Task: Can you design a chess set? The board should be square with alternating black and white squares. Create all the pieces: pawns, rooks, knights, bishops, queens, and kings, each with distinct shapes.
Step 1867:
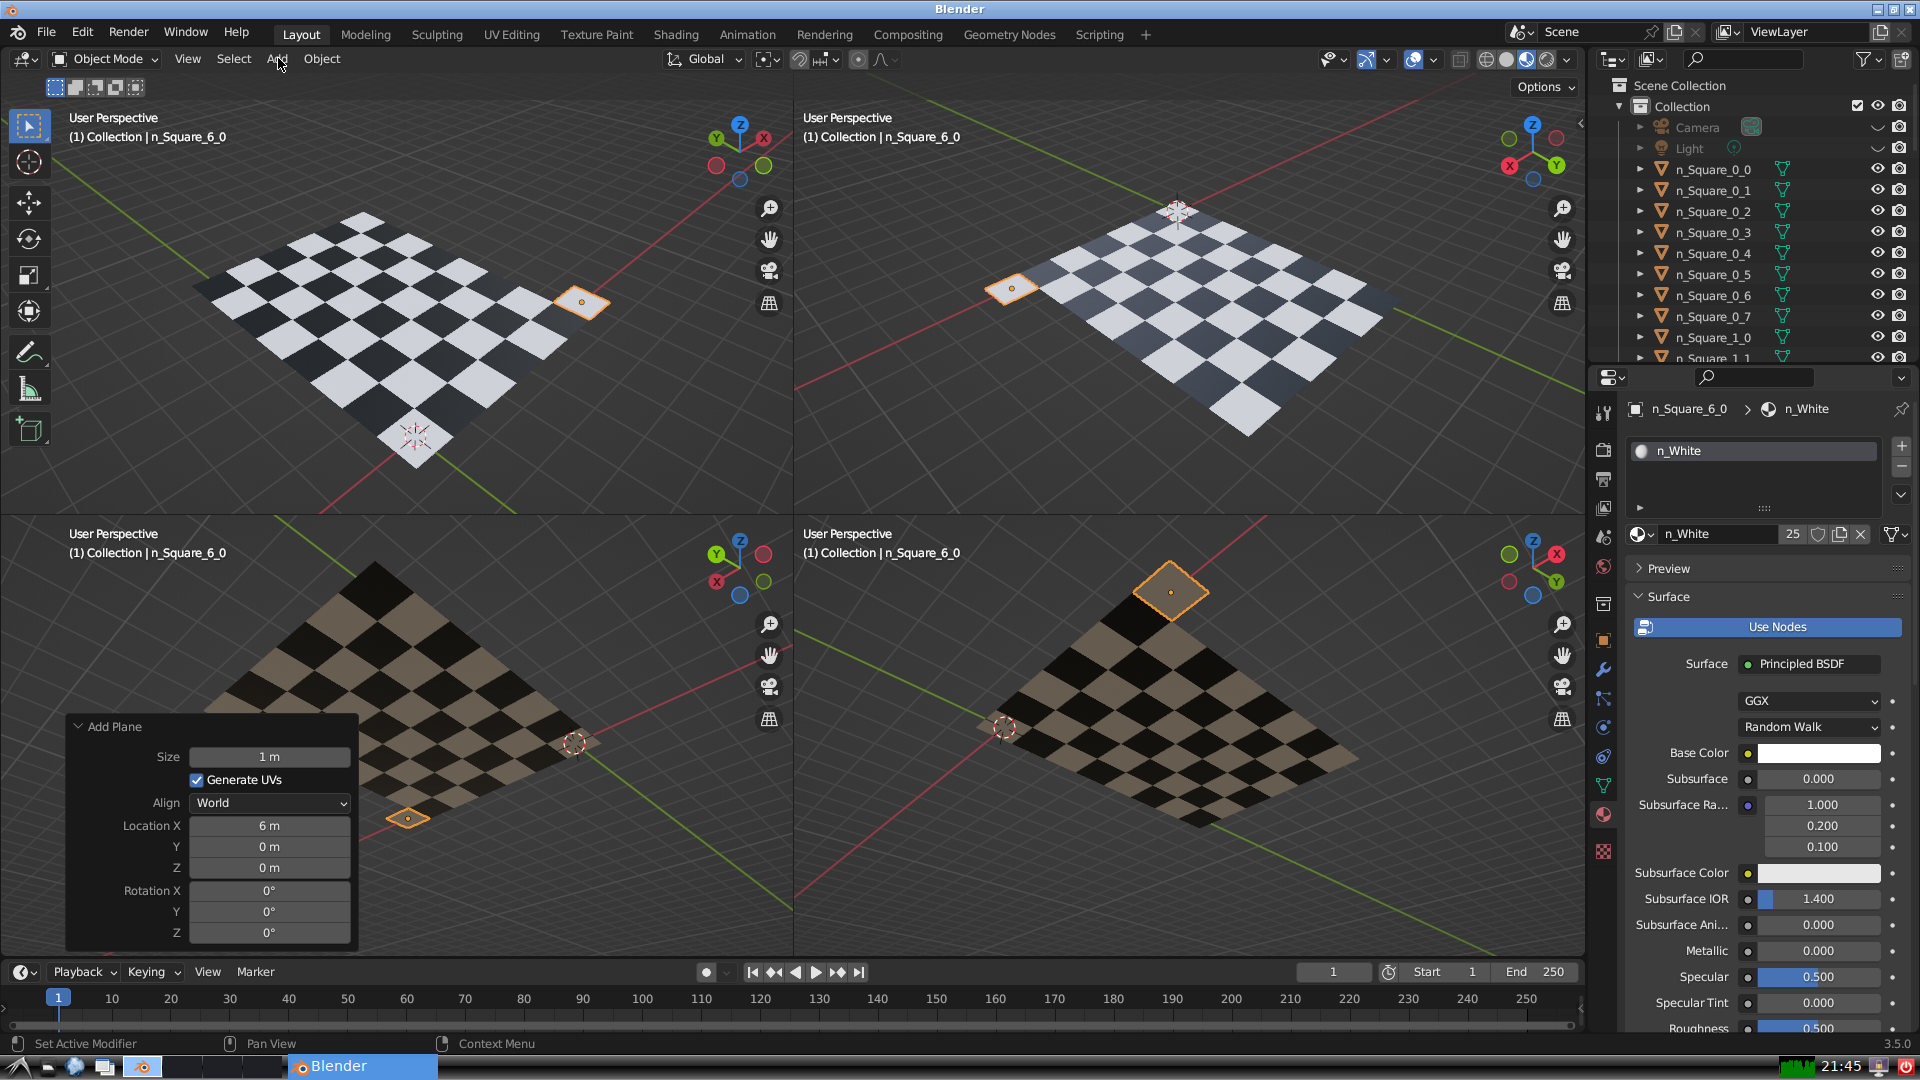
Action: click: no